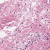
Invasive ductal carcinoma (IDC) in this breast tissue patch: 0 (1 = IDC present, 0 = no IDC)